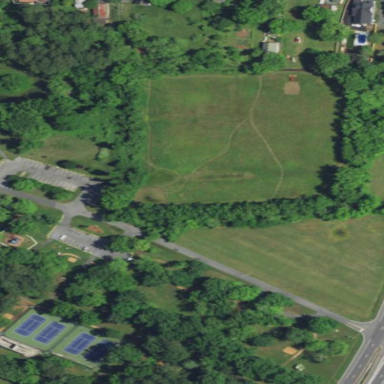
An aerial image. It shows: Park with slide in the playground.